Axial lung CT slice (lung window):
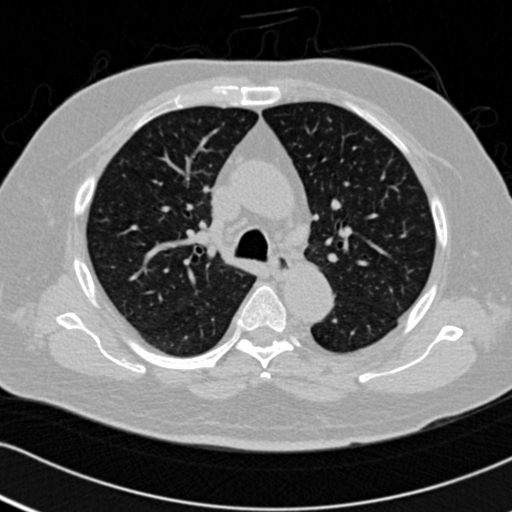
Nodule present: no